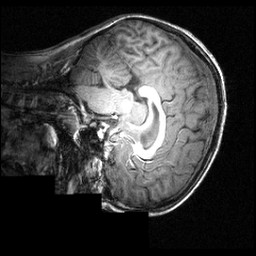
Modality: T1w
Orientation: sagittal
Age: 12
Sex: male
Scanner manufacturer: siemens
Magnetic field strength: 3.951 T
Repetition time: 1.5 s
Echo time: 0.00335 s